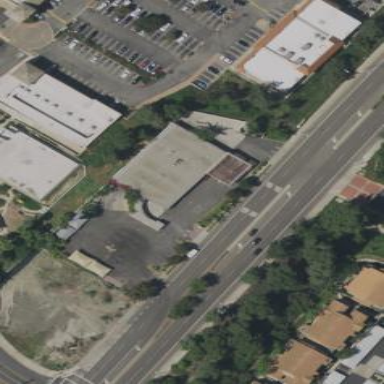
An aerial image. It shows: Retail building with car wash facility.